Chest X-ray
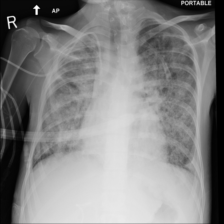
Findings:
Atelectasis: negative
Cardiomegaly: negative
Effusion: negative
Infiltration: positive
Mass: negative
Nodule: negative
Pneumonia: negative
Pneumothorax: negative
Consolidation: negative
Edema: negative
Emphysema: negative
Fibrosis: negative
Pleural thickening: negative
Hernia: negative